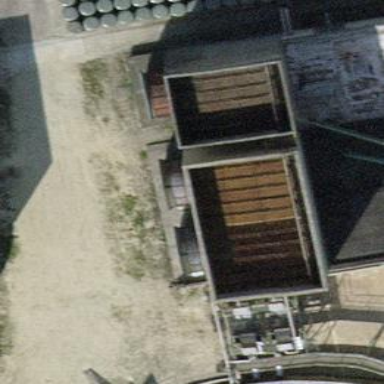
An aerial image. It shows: Industrial building used for cooling purposes.